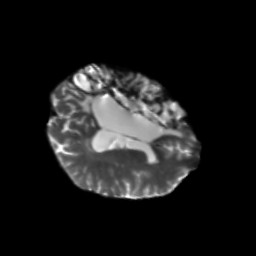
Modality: T2w
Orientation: axial
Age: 48
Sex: male
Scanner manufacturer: siemens
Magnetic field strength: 3 T
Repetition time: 5.47 s
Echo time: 0.0854 s